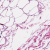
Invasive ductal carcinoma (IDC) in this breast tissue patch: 0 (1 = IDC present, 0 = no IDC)